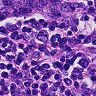
Metastatic tissue present: yes